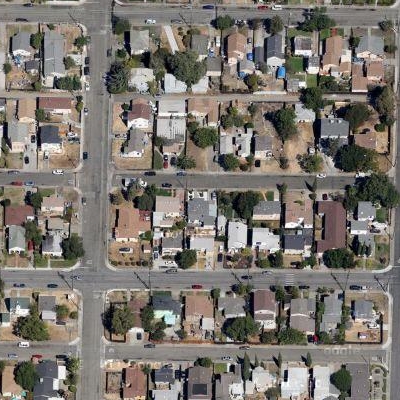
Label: fResident